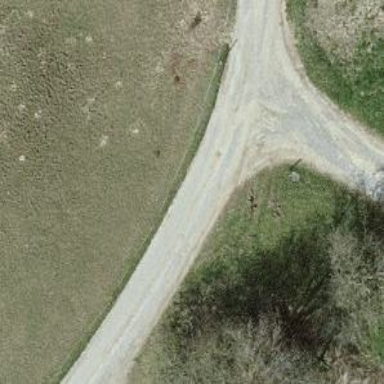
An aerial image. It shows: Well-maintained track road with grade 1 tracktype.